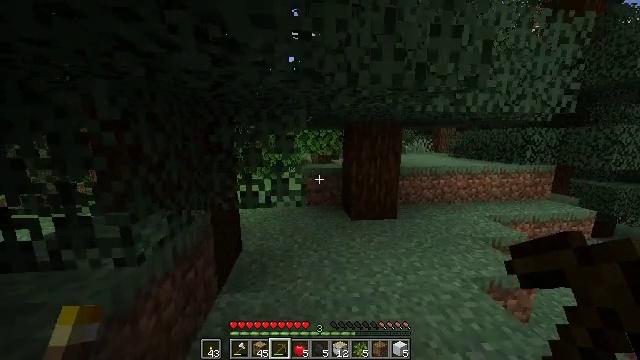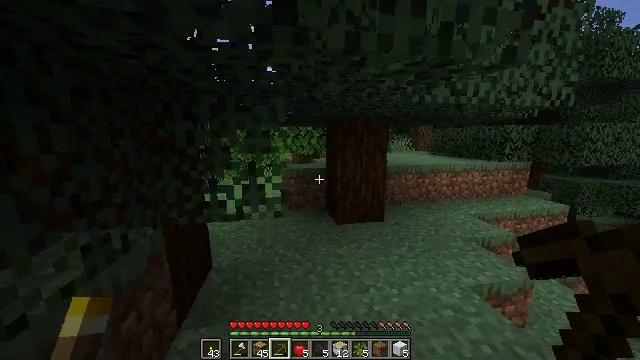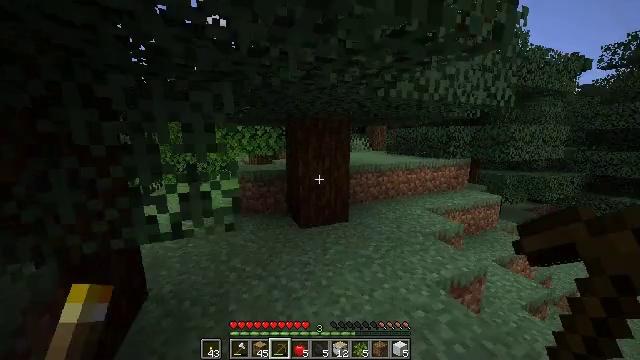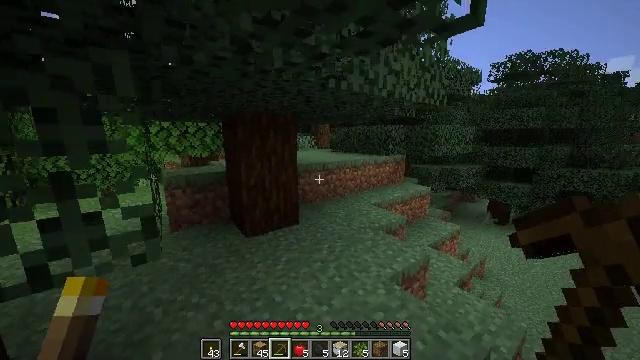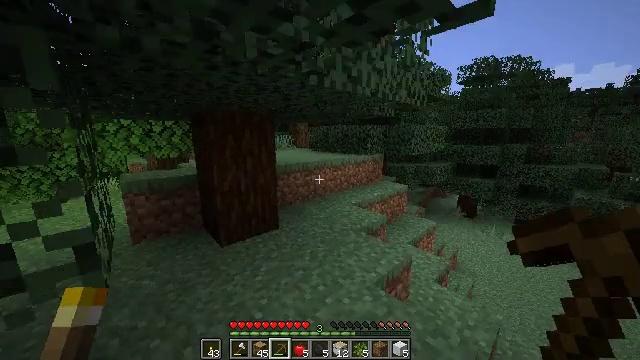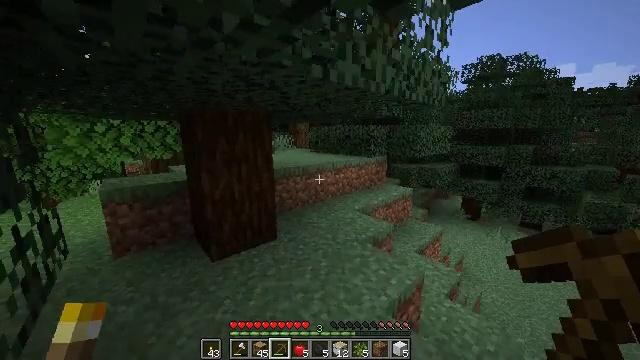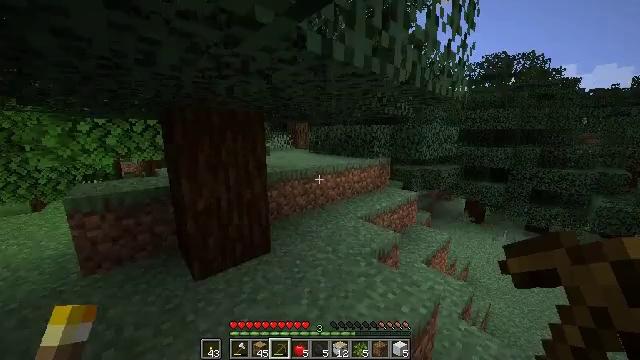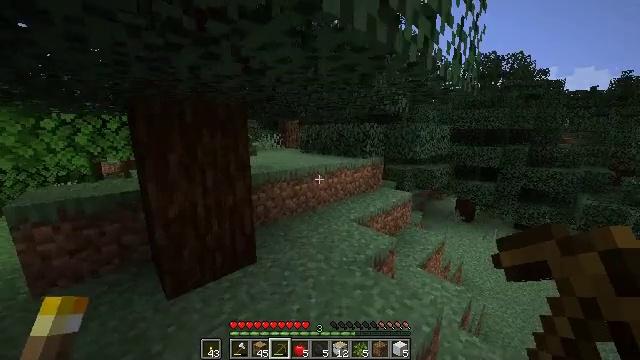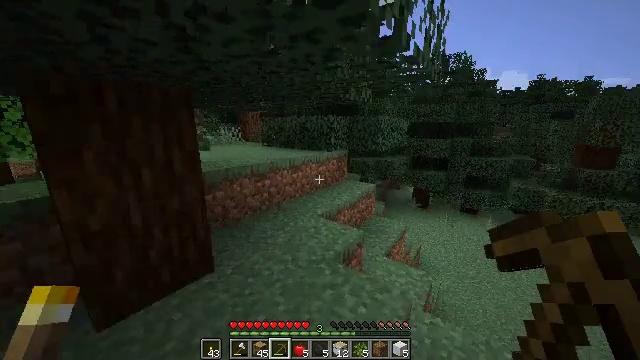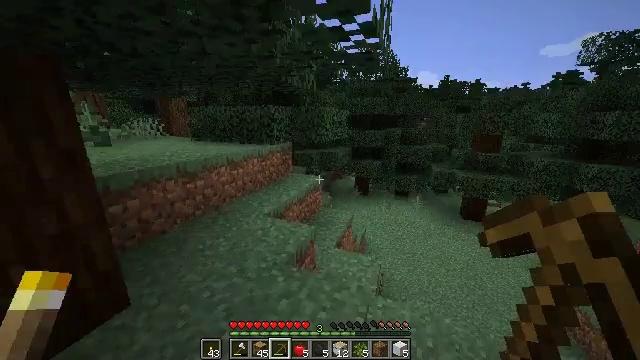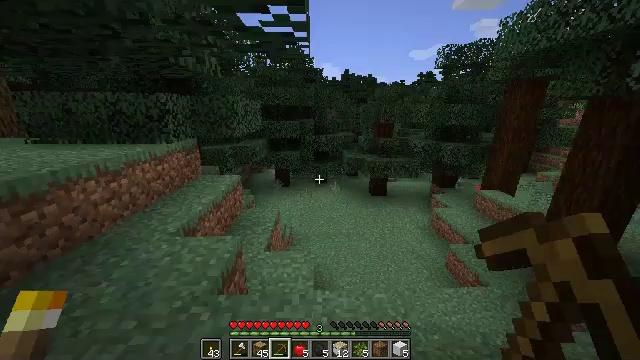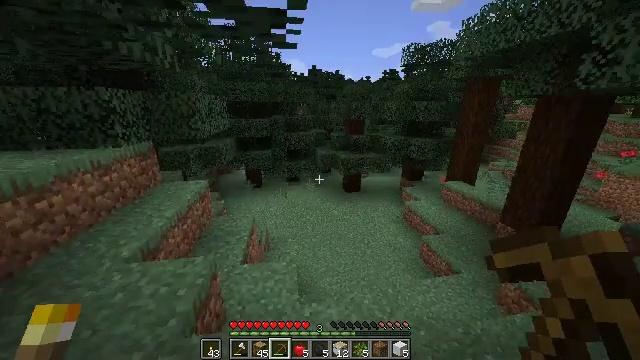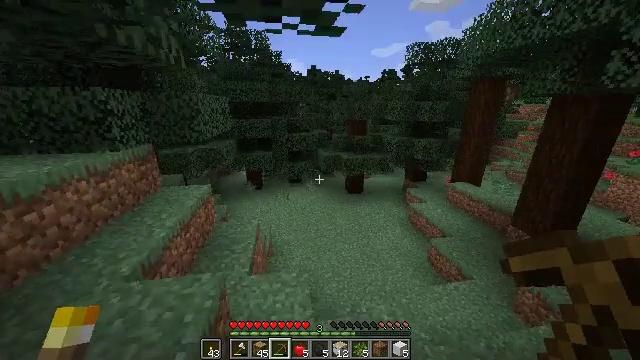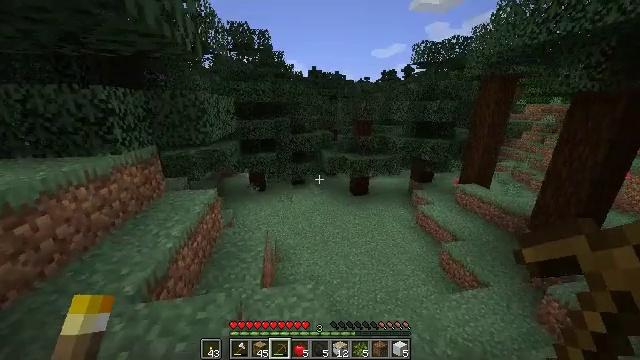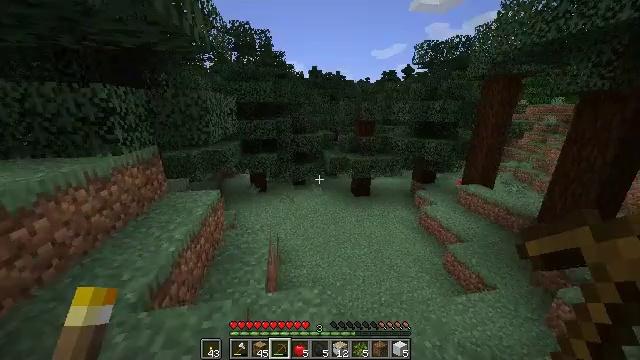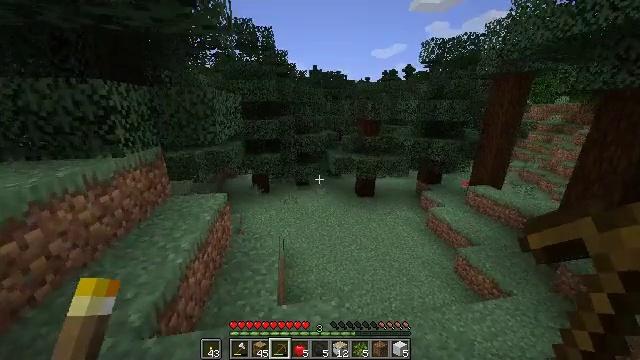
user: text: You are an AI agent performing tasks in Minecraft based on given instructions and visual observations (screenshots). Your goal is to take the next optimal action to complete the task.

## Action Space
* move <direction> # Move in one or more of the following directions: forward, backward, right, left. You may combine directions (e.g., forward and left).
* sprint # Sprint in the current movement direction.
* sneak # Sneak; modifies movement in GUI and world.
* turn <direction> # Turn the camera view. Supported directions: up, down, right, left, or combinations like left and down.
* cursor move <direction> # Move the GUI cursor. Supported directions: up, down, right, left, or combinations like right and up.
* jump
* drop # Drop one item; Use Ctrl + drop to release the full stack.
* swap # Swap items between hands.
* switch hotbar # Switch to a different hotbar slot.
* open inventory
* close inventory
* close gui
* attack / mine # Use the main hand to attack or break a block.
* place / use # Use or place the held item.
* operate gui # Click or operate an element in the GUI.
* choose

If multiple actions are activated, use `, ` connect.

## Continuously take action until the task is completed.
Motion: motion action
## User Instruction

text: Remove oak leaves from branches.
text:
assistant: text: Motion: move forward, turn right
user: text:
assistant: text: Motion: move forward, turn right
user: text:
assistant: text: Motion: move forward, turn right
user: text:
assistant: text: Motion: move forward, turn right
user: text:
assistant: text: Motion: move forward
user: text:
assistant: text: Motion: move forward
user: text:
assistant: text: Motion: move forward, turn right
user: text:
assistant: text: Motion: move forward, turn right and down
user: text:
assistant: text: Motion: move forward, turn right and down
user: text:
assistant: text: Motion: move forward, turn right and down
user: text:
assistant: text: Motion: move forward and move left, turn right
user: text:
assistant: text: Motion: move forward and move left
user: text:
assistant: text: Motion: move forward and move left
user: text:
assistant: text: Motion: move forward and move left
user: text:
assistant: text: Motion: move forward and move left
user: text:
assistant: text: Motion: move forward and move left
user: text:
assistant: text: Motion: move forward and move left
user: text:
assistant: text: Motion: move forward and move left
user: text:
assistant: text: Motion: move forward and move left
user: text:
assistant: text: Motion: move forward and move left
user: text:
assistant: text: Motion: move forward, turn left
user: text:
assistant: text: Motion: move forward, turn left and up
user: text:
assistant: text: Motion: move forward, turn left and up
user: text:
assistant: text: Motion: move forward, turn left
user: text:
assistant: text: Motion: move forward
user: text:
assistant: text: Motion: move forward
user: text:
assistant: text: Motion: move forward, turn left
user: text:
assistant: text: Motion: move forward, turn left
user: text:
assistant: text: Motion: move forward, turn left
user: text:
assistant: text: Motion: move forward, turn left